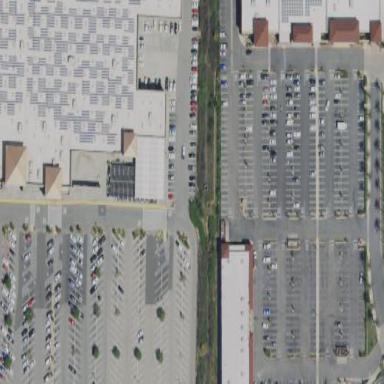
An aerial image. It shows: Retail area.